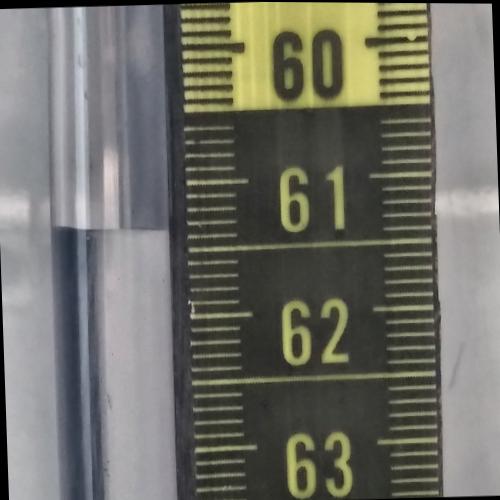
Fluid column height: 61.3 cm